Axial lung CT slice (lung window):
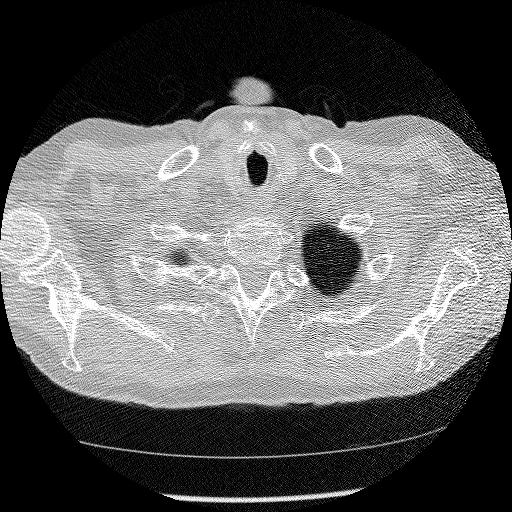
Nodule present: no